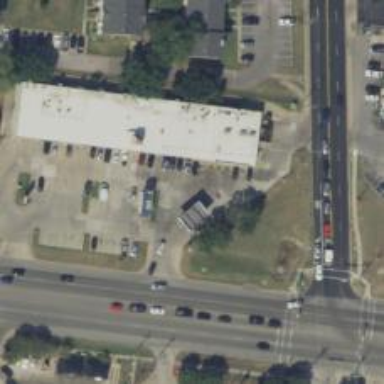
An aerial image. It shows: Convenience shop.